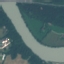
Land use / land cover class: River